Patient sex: M
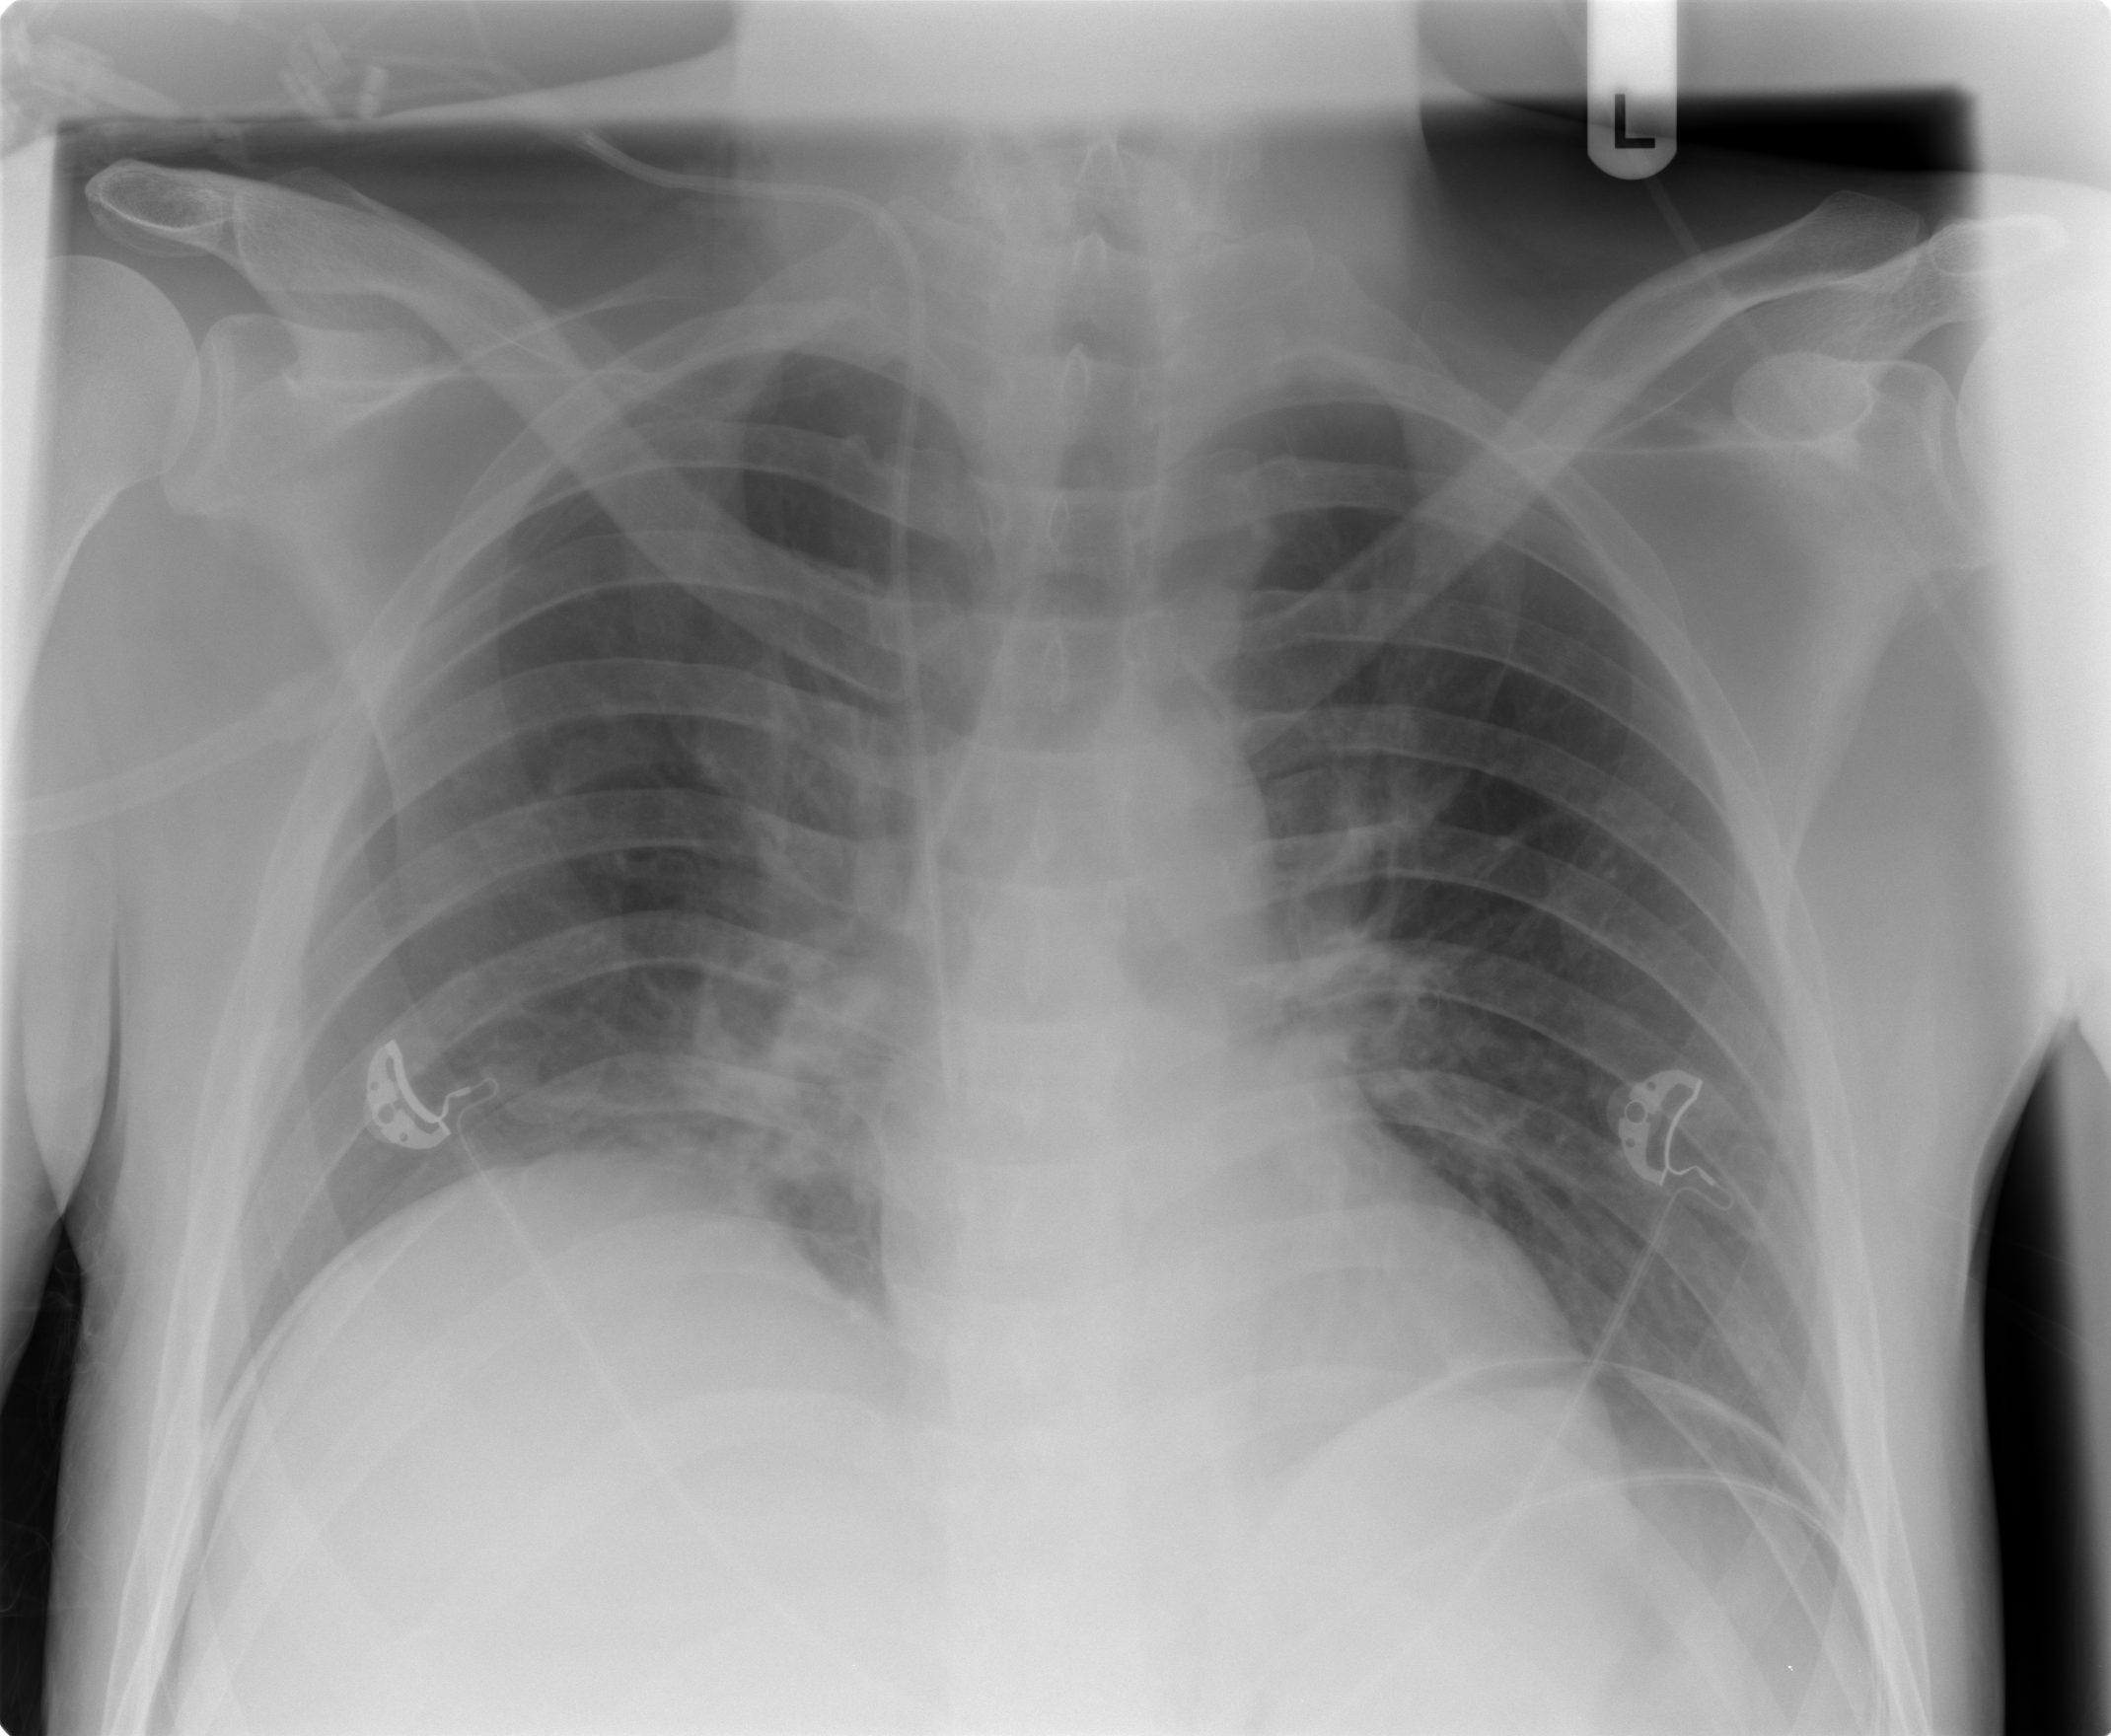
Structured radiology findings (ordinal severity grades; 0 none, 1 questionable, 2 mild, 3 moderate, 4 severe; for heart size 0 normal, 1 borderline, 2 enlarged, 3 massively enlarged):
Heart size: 0
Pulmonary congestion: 0
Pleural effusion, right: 0
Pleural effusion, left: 0
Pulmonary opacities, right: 1
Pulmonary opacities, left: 0
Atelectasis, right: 0
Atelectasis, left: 0